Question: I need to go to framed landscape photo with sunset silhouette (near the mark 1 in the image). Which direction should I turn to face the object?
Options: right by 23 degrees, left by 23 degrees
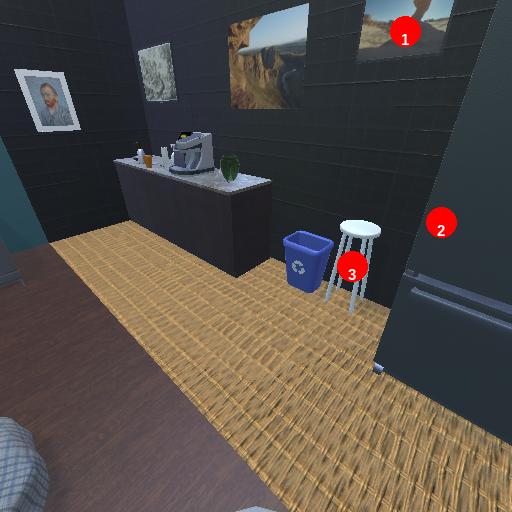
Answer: right by 23 degrees